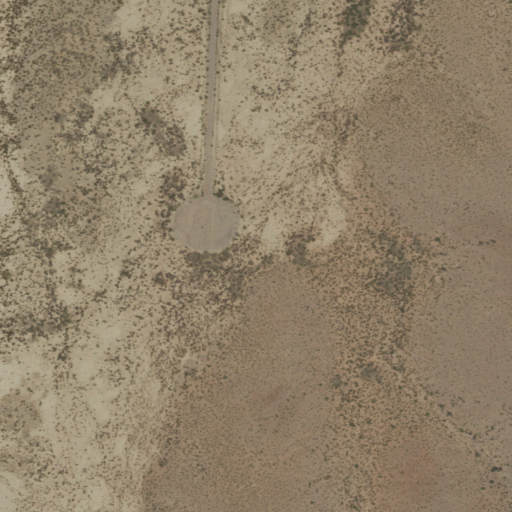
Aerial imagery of valley in New Mexico named Grapevine Canyon containing shrub and grassland